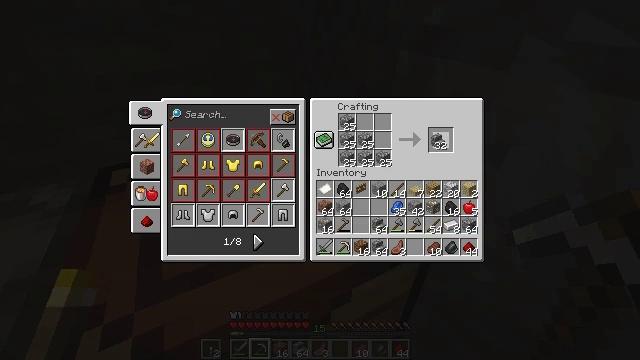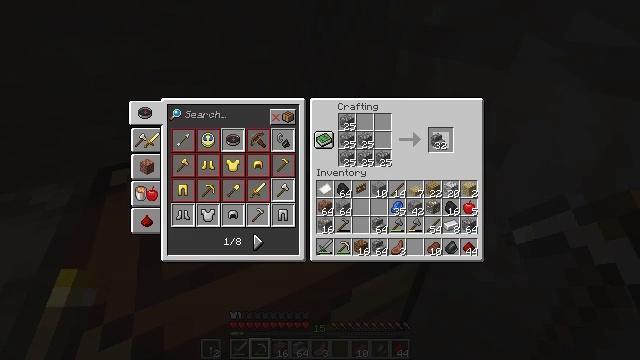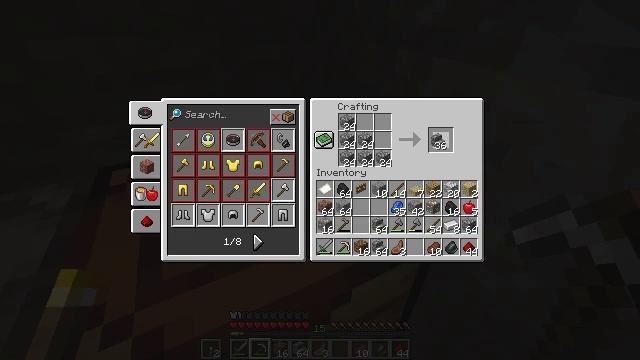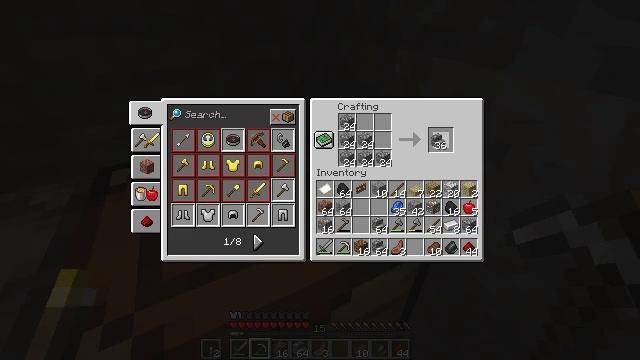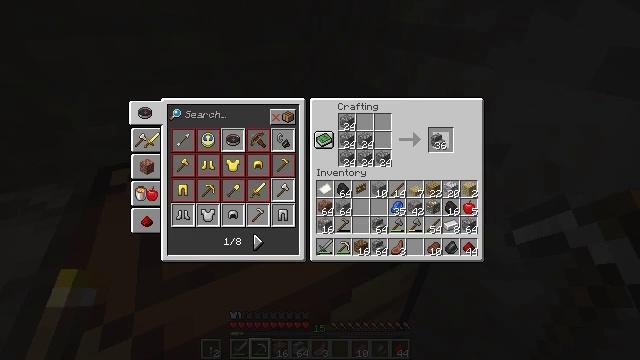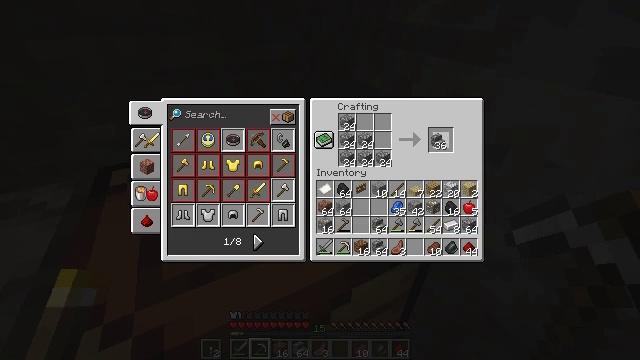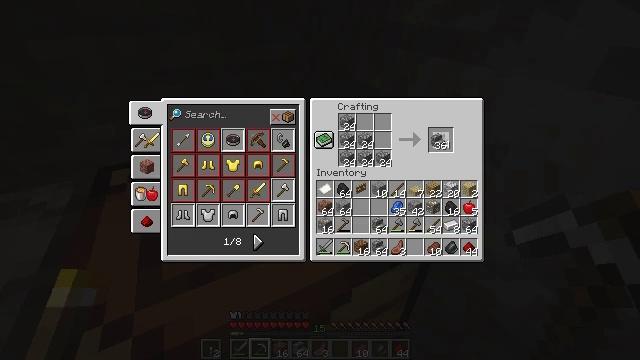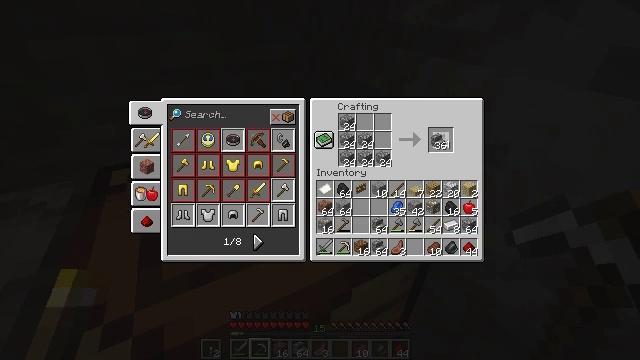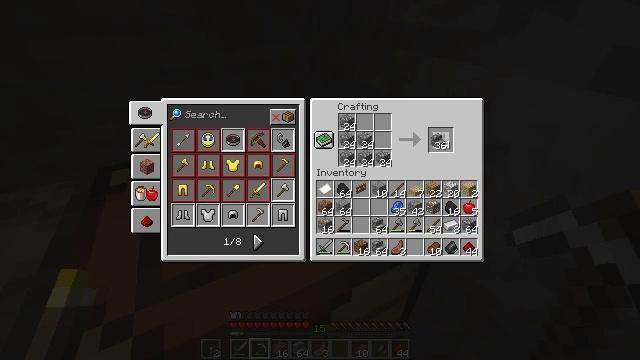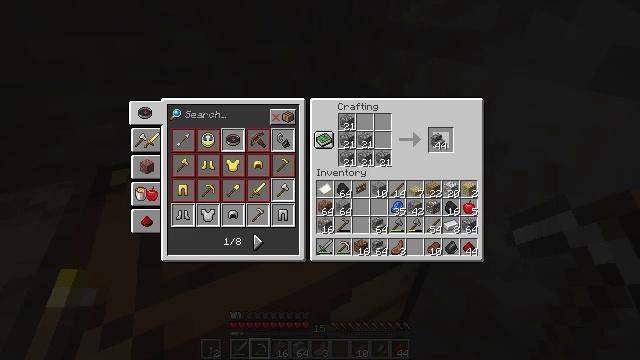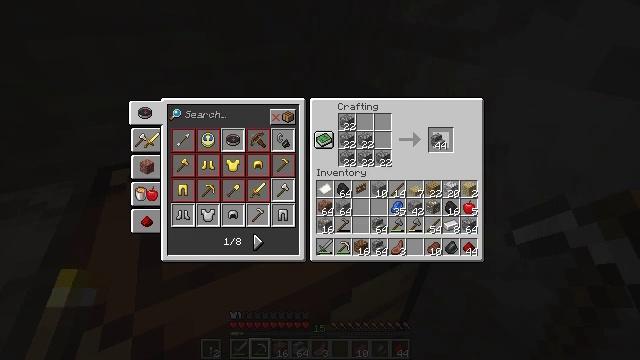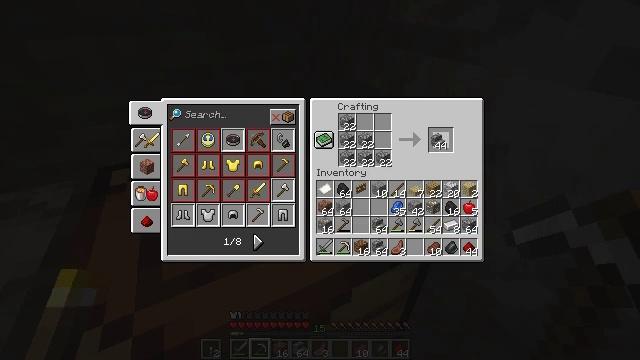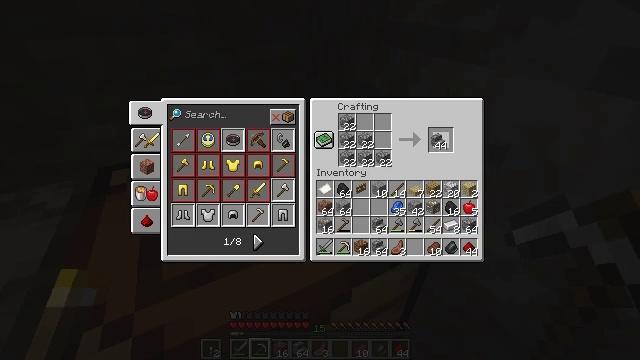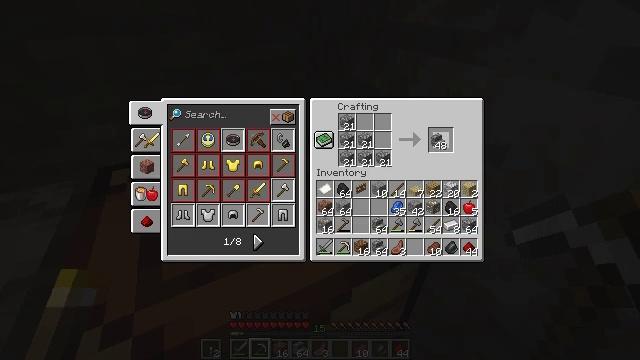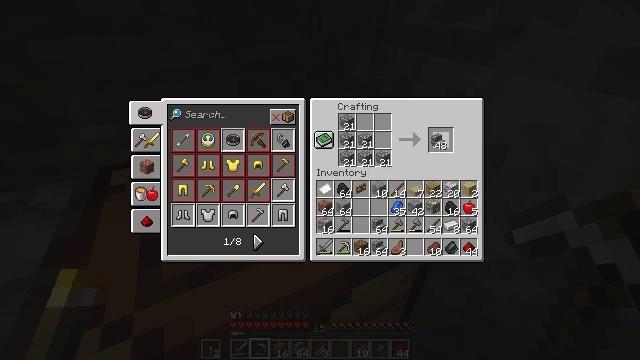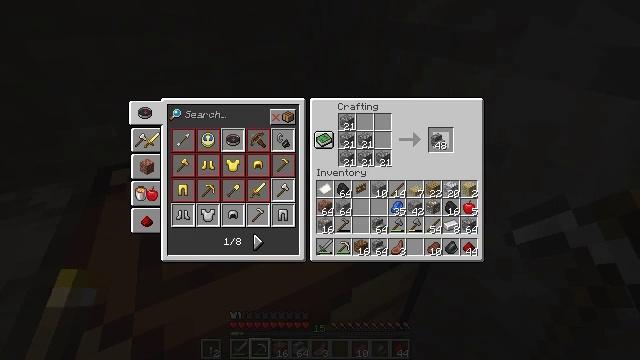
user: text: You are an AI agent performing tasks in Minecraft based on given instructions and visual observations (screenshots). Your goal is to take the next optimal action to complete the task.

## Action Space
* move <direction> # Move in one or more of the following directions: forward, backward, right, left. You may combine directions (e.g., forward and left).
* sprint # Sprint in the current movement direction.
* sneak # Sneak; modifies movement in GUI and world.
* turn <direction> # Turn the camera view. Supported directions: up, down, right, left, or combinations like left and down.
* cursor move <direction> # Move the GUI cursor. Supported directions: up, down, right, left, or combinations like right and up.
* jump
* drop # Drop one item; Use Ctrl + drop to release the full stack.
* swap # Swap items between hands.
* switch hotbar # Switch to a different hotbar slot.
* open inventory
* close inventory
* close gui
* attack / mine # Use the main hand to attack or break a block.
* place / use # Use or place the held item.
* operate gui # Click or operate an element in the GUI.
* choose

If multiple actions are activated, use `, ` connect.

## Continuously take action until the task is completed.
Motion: motion action
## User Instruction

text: Craft a set of cobblestone stairs with cobblestone.
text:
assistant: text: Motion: operate gui
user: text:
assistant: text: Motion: no_op
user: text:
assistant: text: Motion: operate gui
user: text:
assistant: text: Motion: operate gui
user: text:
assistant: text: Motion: no_op
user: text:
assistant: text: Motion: operate gui
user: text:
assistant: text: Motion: operate gui
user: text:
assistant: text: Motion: operate gui
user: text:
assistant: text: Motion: no_op
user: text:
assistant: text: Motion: operate gui
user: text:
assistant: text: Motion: operate gui
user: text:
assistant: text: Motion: operate gui
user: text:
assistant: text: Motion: no_op
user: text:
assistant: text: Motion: operate gui
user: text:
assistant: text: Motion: operate gui
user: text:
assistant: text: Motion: operate gui
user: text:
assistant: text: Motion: no_op
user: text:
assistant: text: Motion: operate gui
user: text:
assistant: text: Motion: operate gui
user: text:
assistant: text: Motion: no_op
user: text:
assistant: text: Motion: no_op
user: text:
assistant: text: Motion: operate gui
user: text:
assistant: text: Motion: operate gui
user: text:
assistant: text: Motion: no_op
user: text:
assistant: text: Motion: operate gui
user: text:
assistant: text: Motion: operate gui
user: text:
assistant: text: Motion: operate gui
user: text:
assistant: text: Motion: no_op
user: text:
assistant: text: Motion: operate gui
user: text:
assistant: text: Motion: operate gui